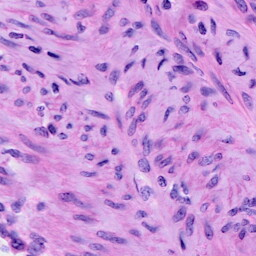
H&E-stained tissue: Cervix